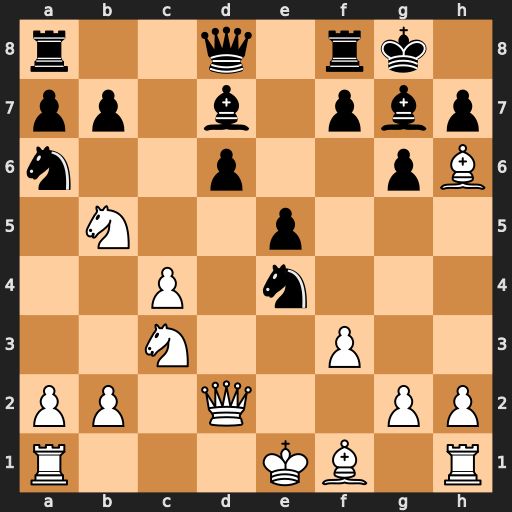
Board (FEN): r2q1rk1/pp1b1pbp/n2p2pB/1N2p3/2P1n3/2N2P2/PP1Q2PP/R3KB1R
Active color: w
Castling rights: KQ
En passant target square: -
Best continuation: Nxe4 Qh4+ g3